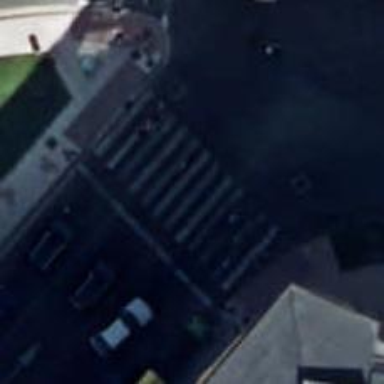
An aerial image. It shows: Crossing with traffic signals.